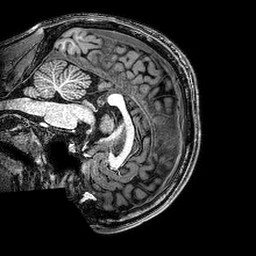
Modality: T1w
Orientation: sagittal
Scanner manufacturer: philips
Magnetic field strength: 3 T
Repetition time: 0.008171 s
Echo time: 0.00374 s